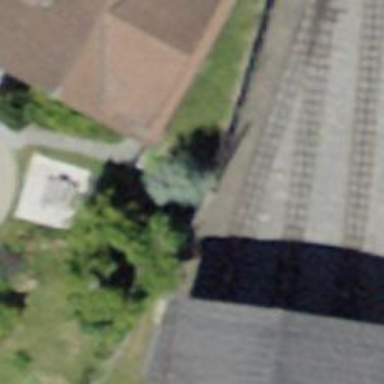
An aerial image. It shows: Narrow-gauge railway with one track passing through service yard.